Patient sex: M
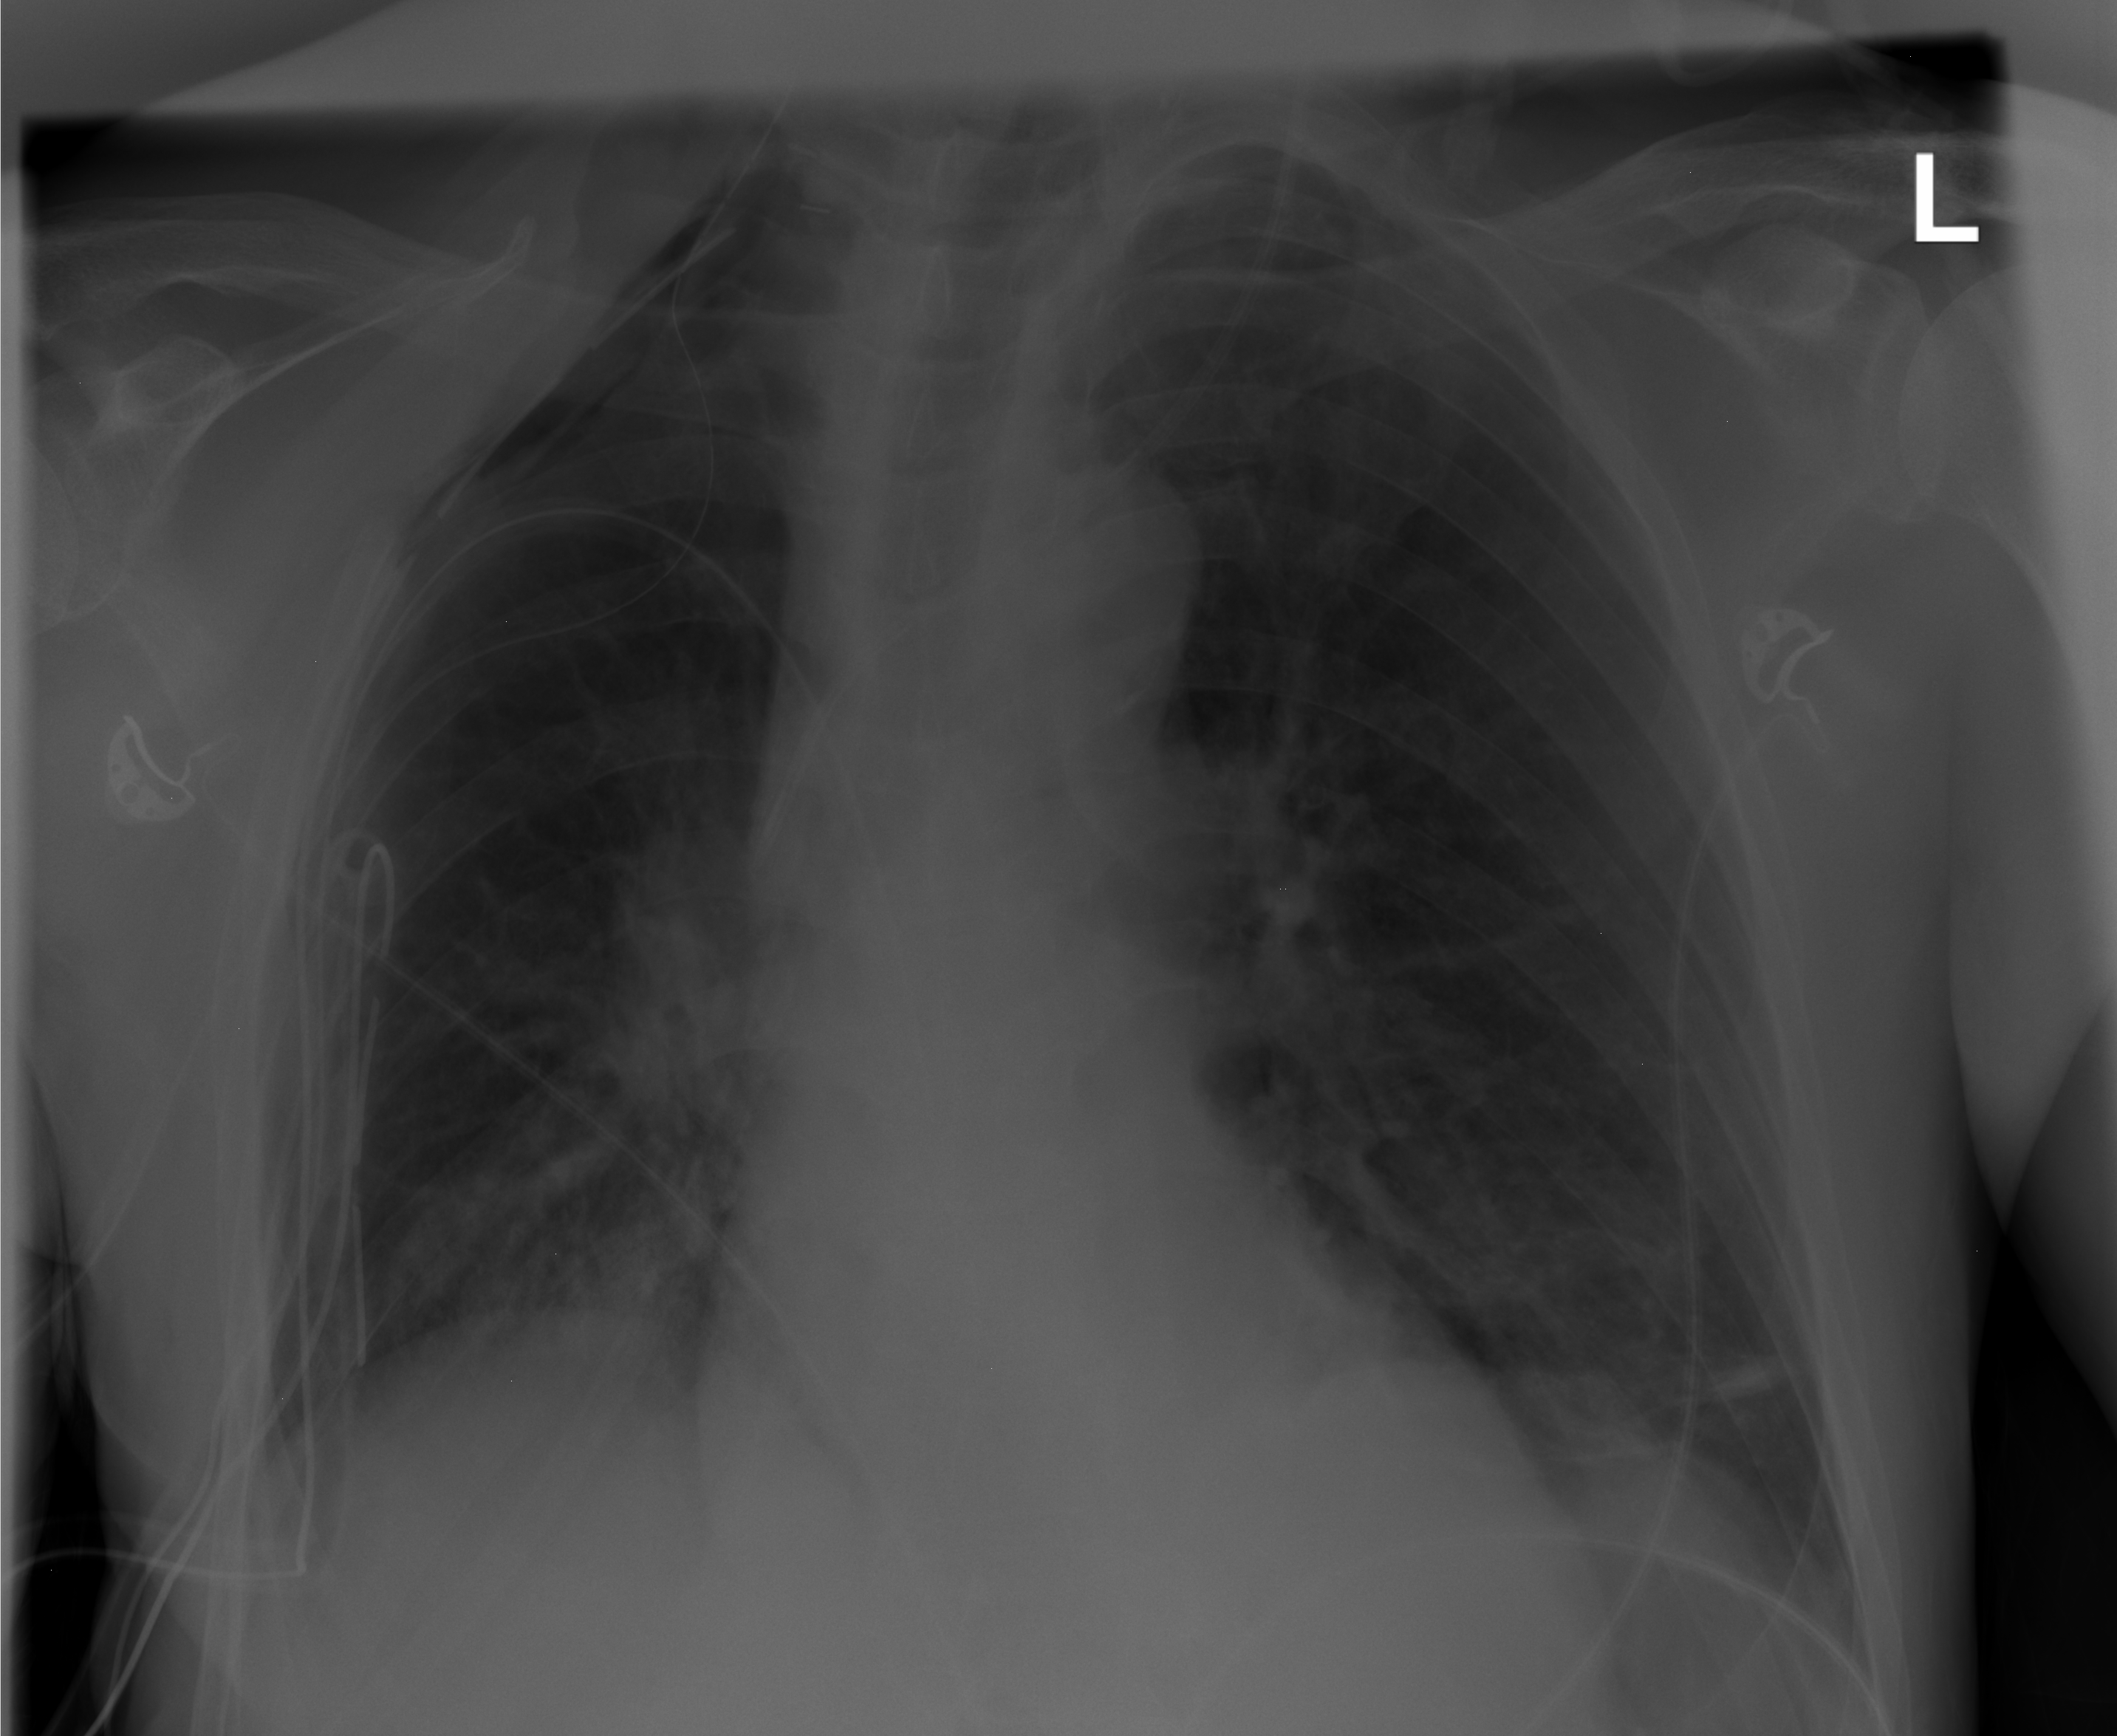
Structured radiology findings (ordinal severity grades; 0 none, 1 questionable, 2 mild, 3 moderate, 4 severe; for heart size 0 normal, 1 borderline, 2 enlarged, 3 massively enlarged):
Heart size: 0
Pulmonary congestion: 0
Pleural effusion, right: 0
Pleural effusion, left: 0
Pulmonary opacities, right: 0
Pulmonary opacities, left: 0
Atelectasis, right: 3
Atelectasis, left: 2